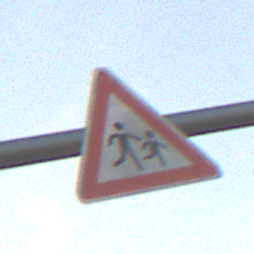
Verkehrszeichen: KinderLinks
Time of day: SunriseSunset
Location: Outdoor (Nature)
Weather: PartlyCloudy
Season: NotSpecified
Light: Natural